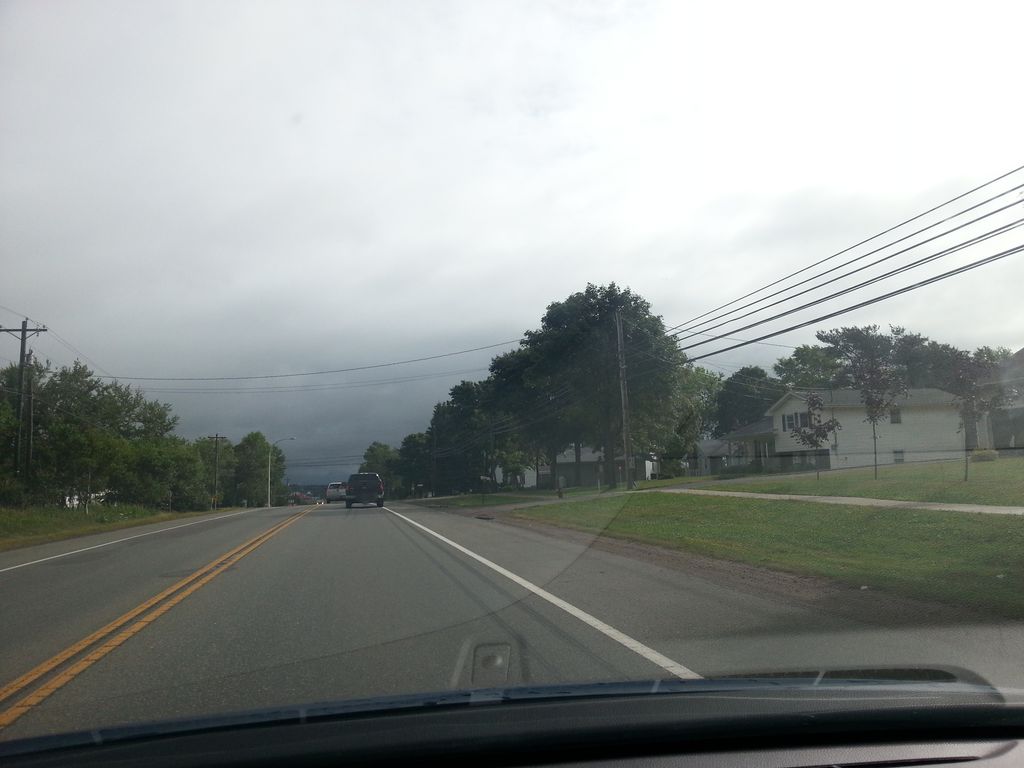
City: charlottetown